Field crop: tomato
Growth stage: 1
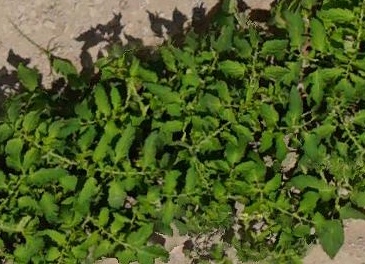
Species: tomato